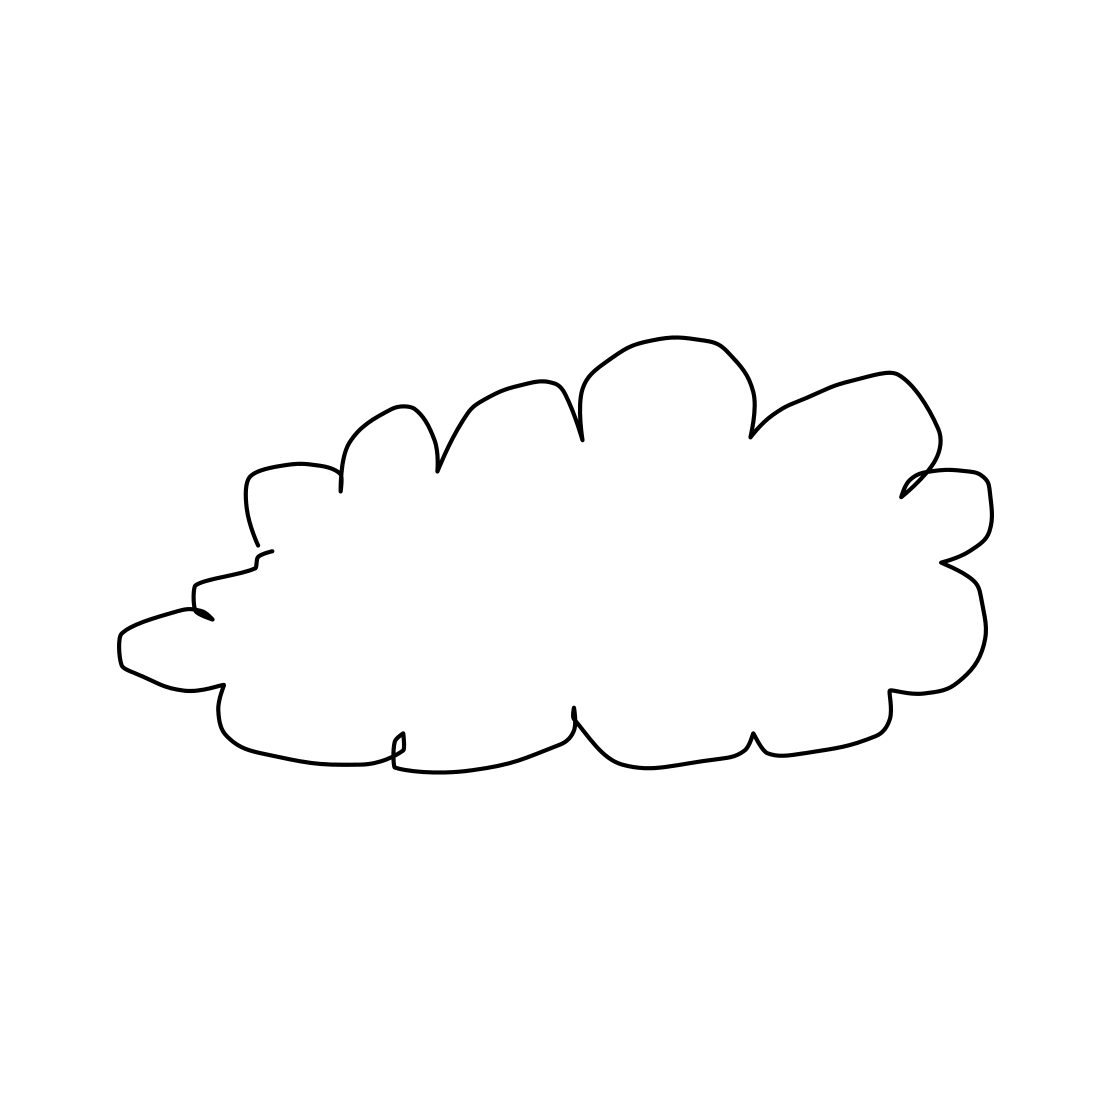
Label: cloud